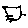
Label: cat